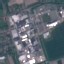
Land use / land cover class: Industrial